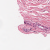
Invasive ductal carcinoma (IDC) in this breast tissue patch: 0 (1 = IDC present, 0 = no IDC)